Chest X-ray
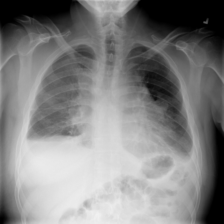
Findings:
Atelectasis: negative
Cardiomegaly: negative
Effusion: positive
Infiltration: negative
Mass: positive
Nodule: negative
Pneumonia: negative
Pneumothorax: negative
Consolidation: negative
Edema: negative
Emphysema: negative
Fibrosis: negative
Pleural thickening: negative
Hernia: negative